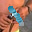
Label: 1